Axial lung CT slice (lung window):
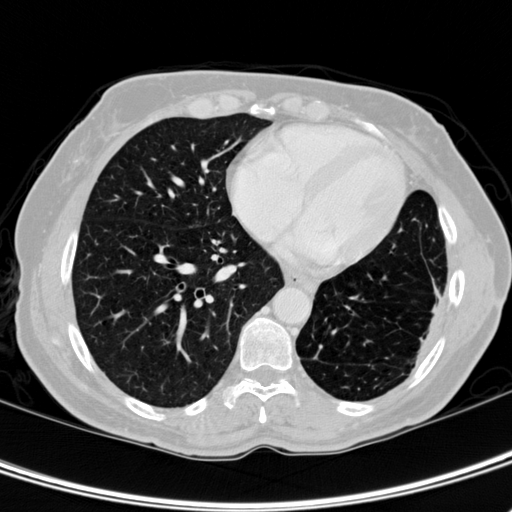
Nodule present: no